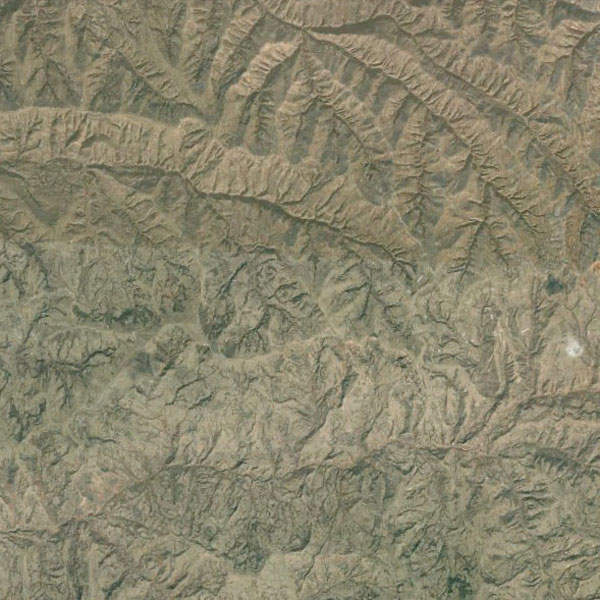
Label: Mountain